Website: bh-photo
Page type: gifting
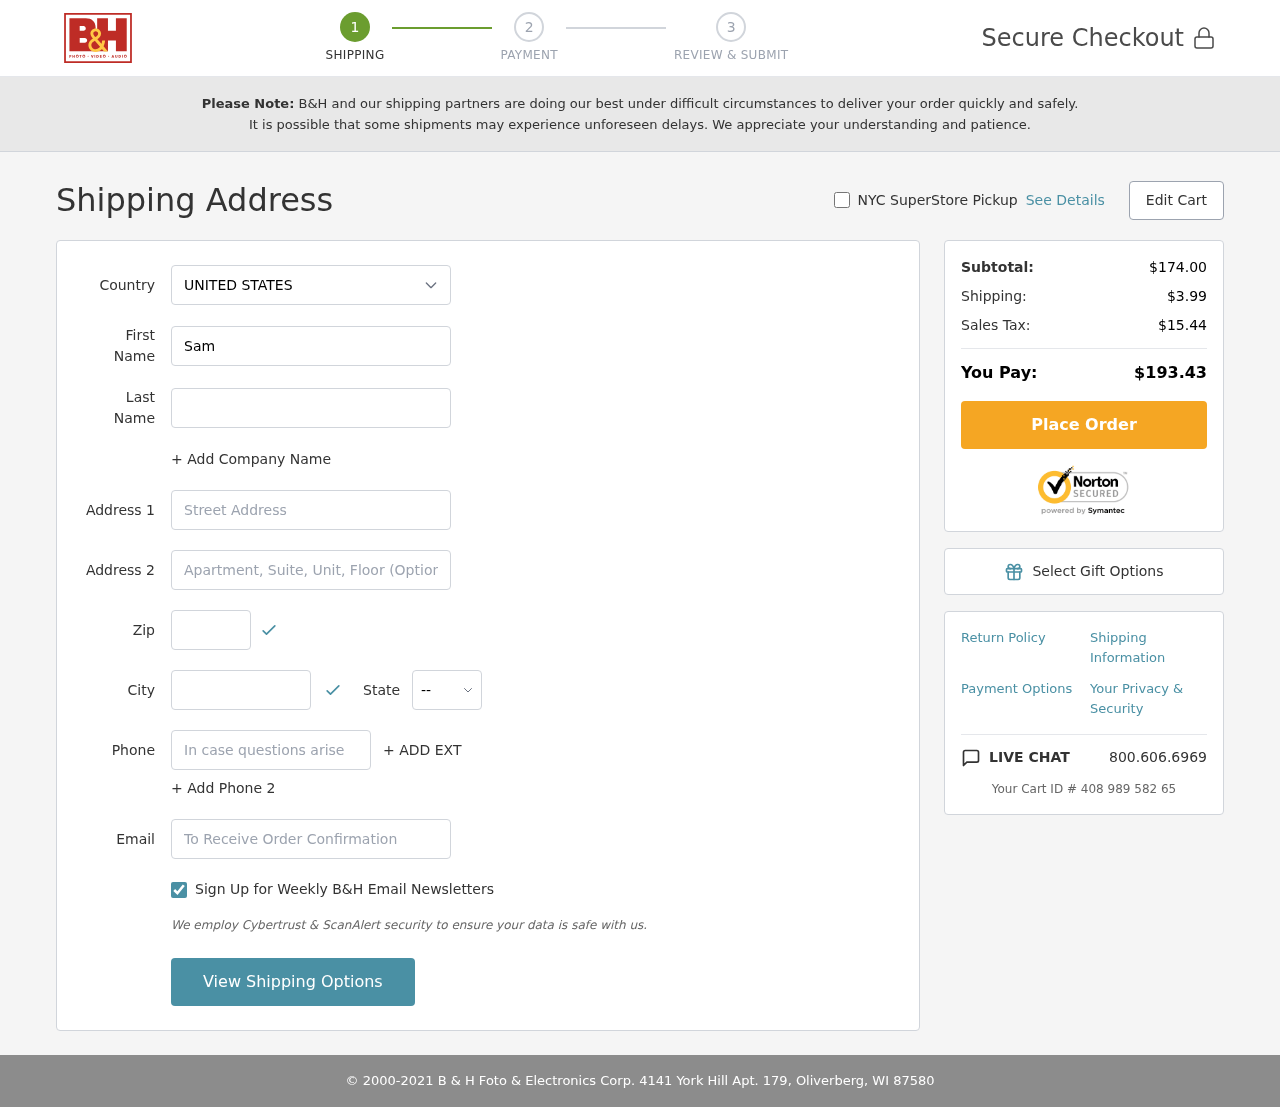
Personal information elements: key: PII_CITY
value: Oliverberg
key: PII_COUNTRY
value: United States
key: PII_EMAIL
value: samanthaheath@yahoo.com
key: PII_FIRSTNAME
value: Samantha
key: PII_LASTNAME
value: Heath
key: PII_PHONE
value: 3153827089
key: PII_POSTCODE
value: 87580
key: PII_STATE_ABBR
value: WI
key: PII_STREET
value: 4141 York Hill Apt. 179
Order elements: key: ORDER_SUBTOTAL
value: $174.00
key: ORDER_SHIPPING_COST
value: $3.99
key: ORDER_TAX
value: $15.44
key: ORDER_TOTAL
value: $193.43
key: ORDER_ID
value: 408 989 582 65